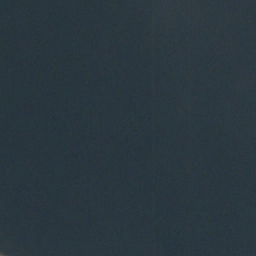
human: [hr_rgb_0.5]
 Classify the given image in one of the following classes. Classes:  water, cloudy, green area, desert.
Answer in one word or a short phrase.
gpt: cloudy